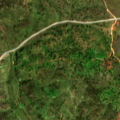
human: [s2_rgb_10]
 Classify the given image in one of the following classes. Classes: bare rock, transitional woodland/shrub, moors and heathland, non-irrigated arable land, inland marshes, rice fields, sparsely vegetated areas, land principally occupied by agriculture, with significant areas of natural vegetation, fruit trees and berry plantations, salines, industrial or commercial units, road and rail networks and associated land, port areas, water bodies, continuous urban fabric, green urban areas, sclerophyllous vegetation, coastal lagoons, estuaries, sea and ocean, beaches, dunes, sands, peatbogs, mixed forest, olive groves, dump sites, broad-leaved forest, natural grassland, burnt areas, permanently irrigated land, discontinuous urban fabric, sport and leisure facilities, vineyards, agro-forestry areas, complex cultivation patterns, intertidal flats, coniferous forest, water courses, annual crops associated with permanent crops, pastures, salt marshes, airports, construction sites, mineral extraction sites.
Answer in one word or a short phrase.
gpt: non-irrigated arable land, pastures, agro-forestry areas, broad-leaved forest